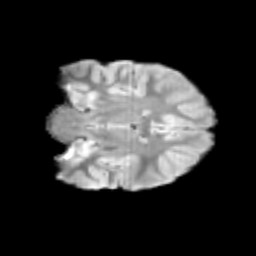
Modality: T2w
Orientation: coronal
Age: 9
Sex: female
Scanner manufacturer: siemens
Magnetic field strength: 3 T
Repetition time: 3.8 s
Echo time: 0.07 s